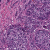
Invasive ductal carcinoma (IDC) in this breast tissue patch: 1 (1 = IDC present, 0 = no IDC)